Aerial crown-view tile of a tropical tree (Barro Colorado Island, Panama), acquired 20250414:
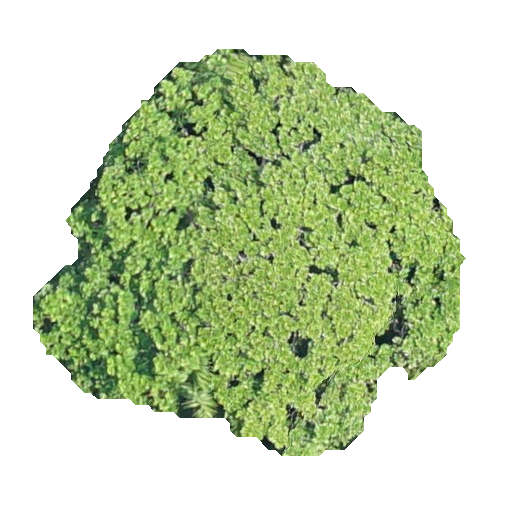
Species: Simarouba amara
GBIF accepted scientific name: Simarouba amara
Crown area: 178.785 m²